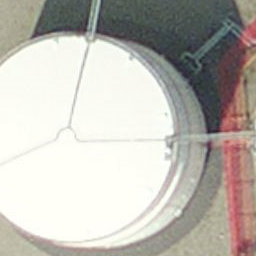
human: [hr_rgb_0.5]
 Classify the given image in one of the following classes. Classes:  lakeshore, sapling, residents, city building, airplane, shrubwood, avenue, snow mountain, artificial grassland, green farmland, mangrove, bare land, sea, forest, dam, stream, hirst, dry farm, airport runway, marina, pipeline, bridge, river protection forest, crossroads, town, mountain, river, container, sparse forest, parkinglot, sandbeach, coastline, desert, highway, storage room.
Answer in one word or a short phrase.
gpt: storage room